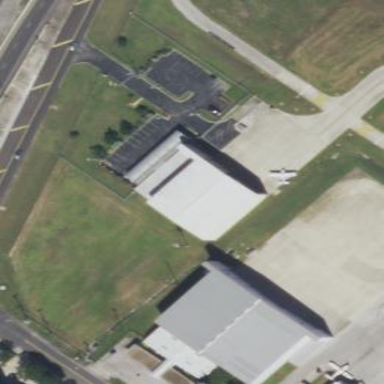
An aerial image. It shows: Building that is hangar at the airport.